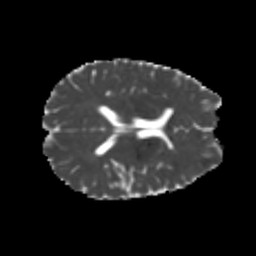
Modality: MD
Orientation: axial
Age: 21
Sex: male
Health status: healthy
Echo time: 0.074 s